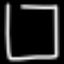
Label: square